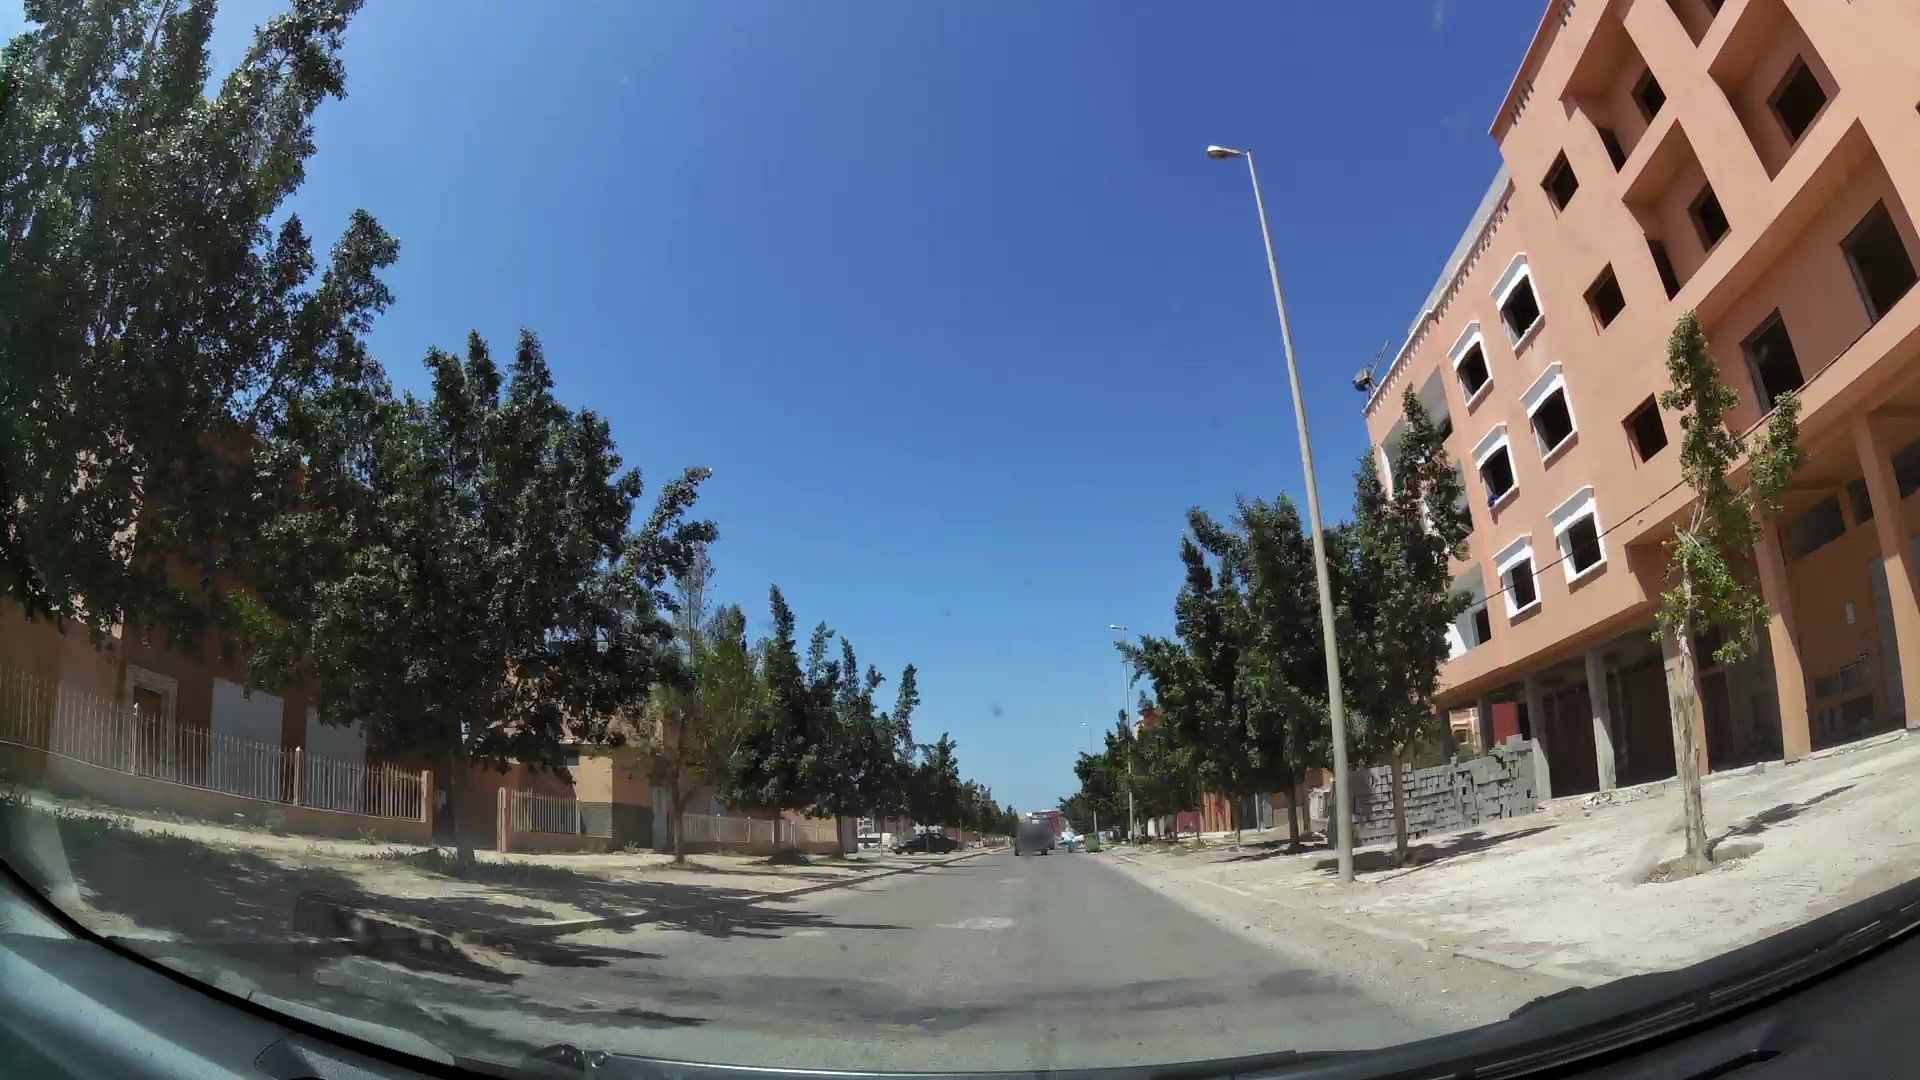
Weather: clear
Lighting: day
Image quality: good
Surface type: driving surface
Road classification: tertiary
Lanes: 2.0
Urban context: urban centre
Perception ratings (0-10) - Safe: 1.93, Lively: 8.19, Beautiful: 4.88, Boring: 6.29, Depressing: 3.46, Wealthy: 5.28